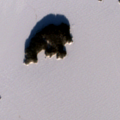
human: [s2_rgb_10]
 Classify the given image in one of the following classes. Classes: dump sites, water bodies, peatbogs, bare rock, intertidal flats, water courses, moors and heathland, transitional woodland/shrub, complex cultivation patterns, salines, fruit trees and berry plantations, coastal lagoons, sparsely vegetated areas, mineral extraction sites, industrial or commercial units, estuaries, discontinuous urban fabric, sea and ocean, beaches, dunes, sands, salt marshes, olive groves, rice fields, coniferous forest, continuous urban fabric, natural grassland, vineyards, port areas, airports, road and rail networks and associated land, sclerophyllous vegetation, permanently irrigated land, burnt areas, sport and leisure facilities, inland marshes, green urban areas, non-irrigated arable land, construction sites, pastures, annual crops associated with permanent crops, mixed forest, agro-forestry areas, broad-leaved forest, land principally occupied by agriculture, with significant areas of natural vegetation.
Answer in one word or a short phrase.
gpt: water bodies